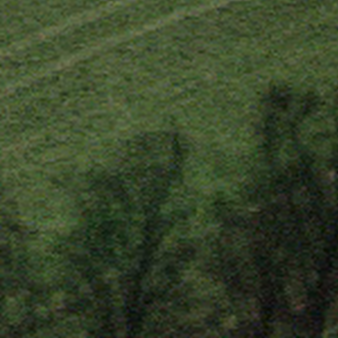
Label: other